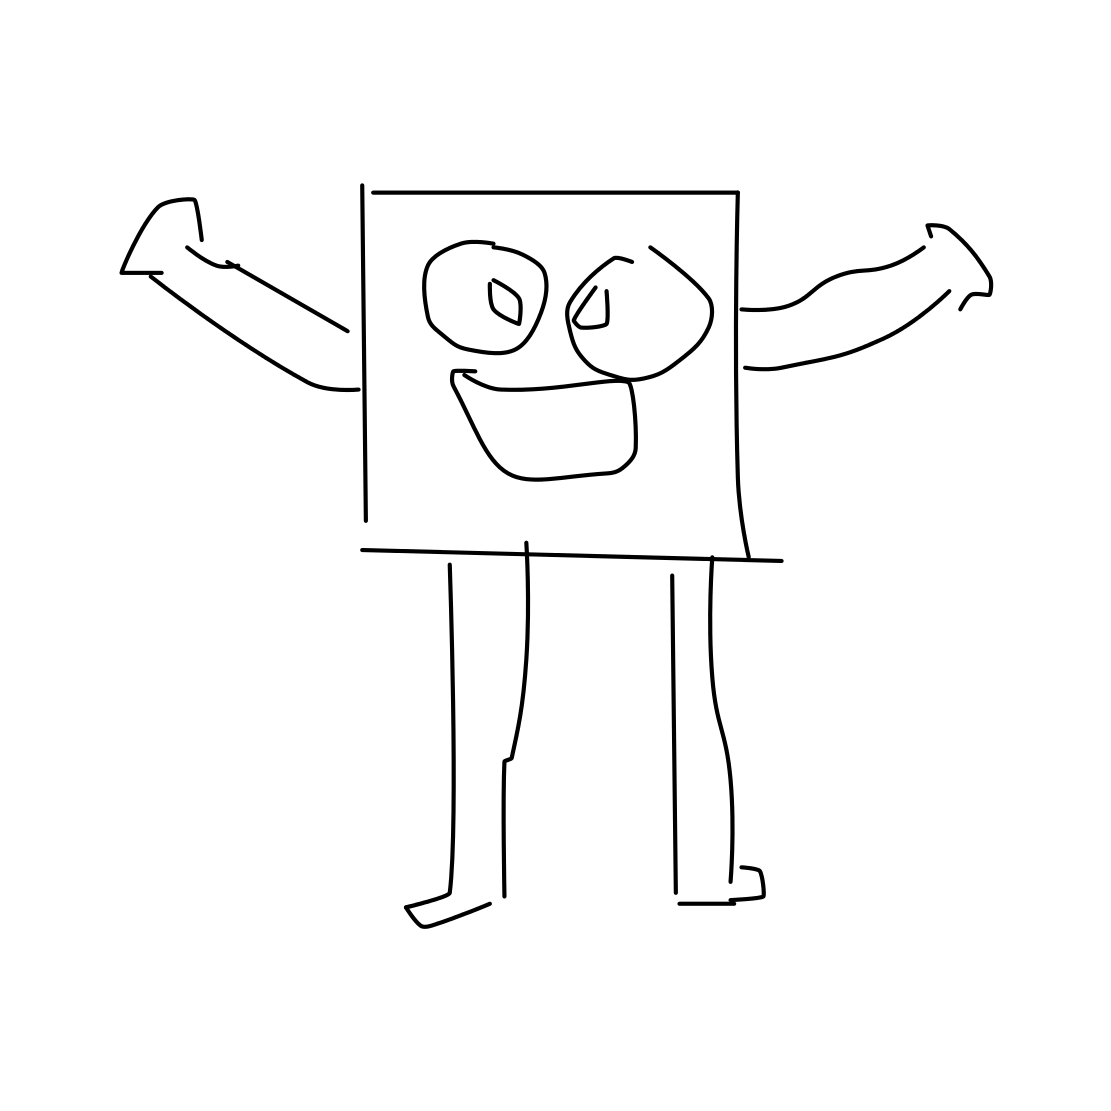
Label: sponge bob